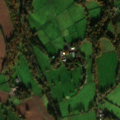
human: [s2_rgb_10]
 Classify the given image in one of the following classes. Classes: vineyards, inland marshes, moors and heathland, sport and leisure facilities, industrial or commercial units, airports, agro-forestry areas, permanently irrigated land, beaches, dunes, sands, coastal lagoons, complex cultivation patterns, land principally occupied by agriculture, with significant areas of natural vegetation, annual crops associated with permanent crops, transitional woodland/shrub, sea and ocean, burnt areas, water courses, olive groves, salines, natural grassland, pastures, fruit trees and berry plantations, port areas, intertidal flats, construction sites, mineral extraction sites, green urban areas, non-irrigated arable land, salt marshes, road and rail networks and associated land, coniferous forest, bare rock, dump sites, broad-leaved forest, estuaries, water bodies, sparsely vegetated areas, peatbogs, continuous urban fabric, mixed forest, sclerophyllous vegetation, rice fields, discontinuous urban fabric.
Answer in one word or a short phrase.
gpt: non-irrigated arable land, pastures, land principally occupied by agriculture, with significant areas of natural vegetation, transitional woodland/shrub